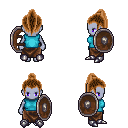
a pixel art fantasy rpg character, female body template, dark elf, purple skin, teal sleeveless shirt, robe skirt, brown long topknot hairstyle, metal boots, shield, four views (front, back, left, right), 2x2 character sprite sheet, small pixel art, hard edges, no anti-aliasing